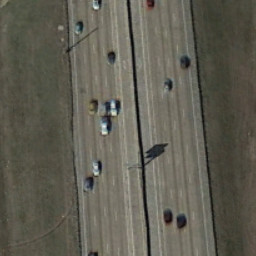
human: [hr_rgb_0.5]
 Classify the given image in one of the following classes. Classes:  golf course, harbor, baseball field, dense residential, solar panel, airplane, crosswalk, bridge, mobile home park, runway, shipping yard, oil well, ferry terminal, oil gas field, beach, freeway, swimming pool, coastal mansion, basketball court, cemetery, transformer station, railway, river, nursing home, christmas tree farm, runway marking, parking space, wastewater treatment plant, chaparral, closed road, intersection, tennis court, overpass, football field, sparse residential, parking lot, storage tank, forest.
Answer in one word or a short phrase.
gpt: freeway